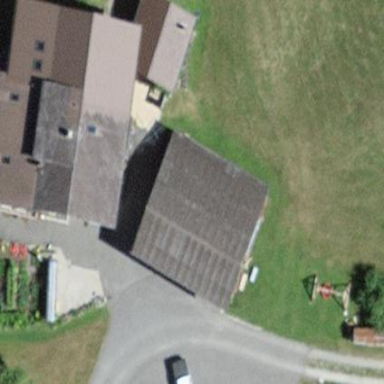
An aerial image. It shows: Garage building.